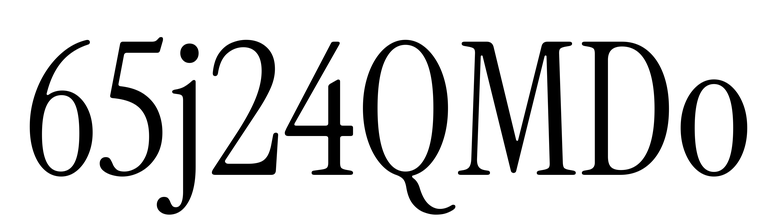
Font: InstrumentSerif-Regular